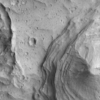
Label: not_dusty